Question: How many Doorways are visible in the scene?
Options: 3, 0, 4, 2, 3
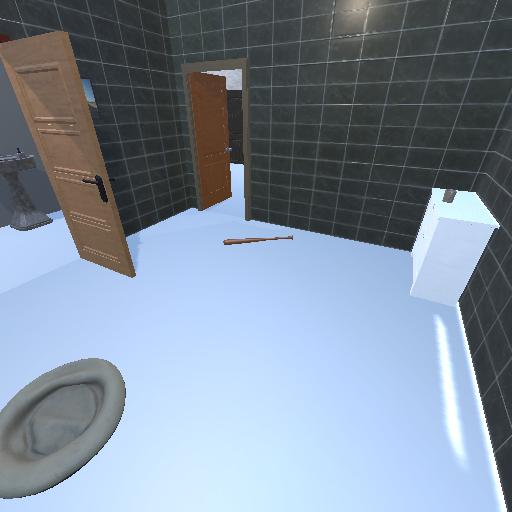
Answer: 3